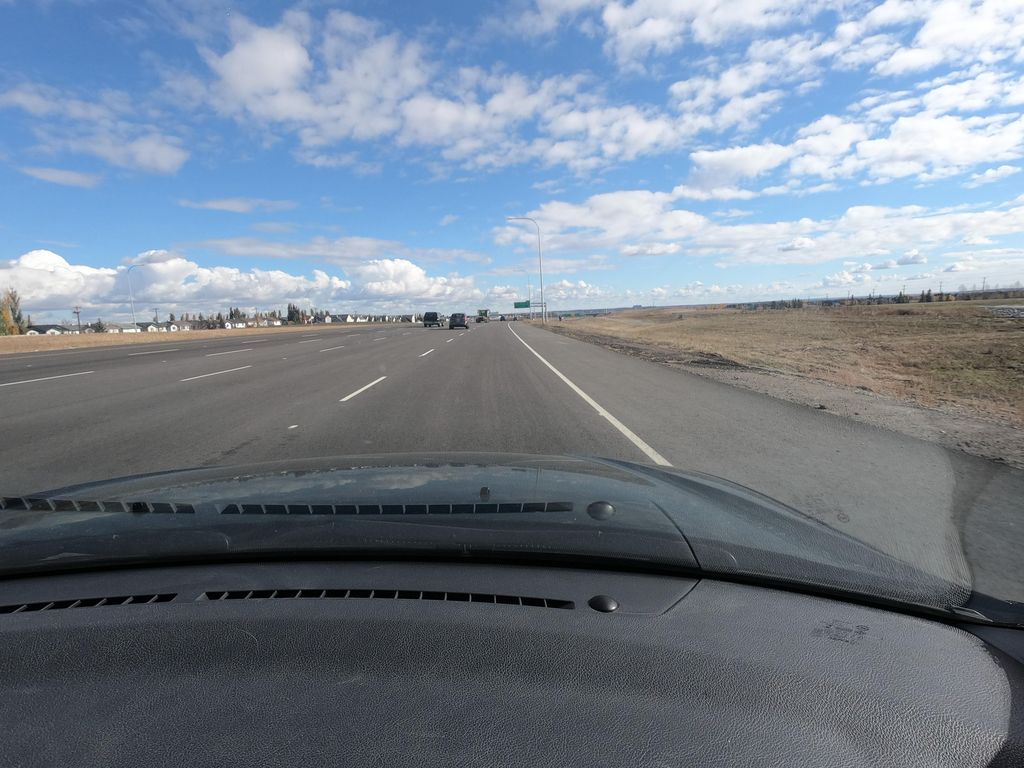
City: calgary